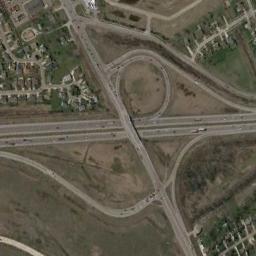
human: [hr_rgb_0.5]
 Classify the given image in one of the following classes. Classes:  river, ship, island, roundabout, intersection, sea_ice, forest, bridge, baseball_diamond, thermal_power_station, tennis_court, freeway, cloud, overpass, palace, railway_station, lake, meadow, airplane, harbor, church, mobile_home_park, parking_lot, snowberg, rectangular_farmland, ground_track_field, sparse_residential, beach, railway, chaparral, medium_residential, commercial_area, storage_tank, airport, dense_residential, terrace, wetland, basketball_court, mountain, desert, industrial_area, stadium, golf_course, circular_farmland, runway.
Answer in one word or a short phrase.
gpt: overpass